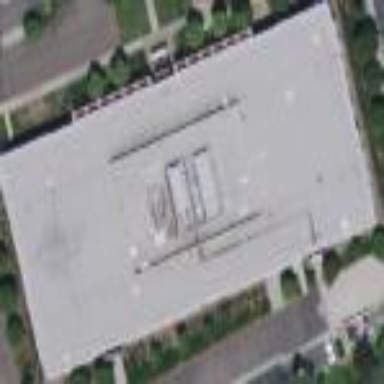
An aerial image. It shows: Office building.